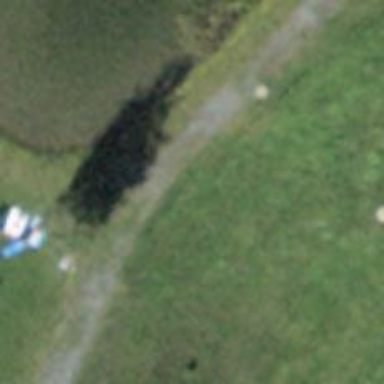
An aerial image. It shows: Bench.